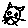
Label: cat